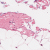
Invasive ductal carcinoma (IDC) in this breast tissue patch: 0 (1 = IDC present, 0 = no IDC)